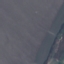
Land use / land cover class: SeaLake